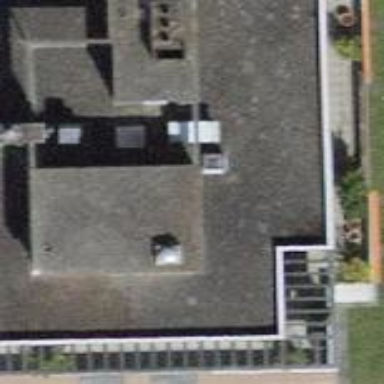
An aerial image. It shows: Flat-roofed building.